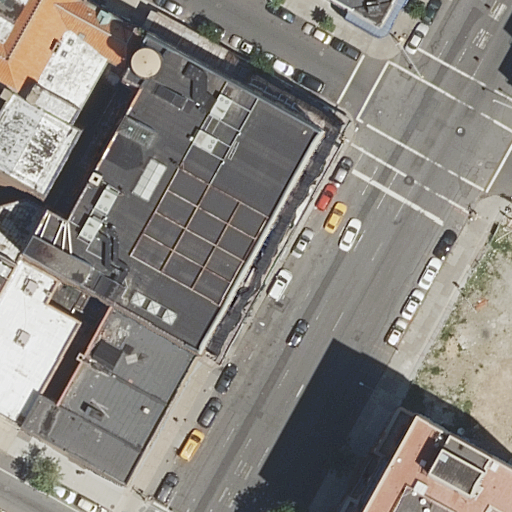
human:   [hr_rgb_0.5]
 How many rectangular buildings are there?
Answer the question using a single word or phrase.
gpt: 3

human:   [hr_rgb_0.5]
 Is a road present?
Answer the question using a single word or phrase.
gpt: yes

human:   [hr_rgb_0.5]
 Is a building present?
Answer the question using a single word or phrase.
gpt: yes

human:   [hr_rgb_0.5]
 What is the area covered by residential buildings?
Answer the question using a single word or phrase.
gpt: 6337m2

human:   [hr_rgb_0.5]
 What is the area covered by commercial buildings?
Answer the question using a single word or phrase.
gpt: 0m2

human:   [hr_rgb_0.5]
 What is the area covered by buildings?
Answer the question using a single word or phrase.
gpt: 6337m2

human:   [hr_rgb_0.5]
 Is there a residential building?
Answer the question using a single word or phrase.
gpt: yes

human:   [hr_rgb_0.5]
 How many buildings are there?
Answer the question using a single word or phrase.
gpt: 7

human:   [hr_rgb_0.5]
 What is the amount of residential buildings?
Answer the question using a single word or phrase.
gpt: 7

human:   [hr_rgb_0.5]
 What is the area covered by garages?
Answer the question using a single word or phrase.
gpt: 0m2

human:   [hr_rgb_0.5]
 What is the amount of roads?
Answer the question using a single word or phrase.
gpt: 3

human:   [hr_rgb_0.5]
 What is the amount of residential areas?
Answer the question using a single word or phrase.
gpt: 0

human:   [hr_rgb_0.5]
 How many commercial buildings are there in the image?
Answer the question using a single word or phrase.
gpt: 0

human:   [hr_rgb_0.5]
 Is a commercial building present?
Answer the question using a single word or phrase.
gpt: no

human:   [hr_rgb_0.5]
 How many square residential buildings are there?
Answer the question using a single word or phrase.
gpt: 0

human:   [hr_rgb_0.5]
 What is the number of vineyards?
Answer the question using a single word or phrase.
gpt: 0

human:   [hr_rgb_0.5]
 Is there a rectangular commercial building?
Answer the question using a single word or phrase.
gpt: no

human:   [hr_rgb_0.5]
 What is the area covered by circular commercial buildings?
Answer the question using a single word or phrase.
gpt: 0m2

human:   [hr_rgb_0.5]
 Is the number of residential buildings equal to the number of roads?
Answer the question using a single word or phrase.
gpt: no

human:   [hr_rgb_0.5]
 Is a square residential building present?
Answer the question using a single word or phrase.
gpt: no

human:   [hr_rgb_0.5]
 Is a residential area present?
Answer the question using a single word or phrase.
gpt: no

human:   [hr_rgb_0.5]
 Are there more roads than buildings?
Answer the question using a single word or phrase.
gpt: no

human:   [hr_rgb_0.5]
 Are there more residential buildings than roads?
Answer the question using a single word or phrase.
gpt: yes

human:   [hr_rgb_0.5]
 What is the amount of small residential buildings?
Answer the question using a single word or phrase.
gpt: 0

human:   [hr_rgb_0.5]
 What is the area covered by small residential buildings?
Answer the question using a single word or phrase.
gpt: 0m2

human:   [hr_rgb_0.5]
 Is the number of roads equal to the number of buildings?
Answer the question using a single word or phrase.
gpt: no

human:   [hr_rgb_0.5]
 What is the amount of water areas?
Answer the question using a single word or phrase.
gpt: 0

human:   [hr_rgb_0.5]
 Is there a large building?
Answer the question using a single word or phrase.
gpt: yes

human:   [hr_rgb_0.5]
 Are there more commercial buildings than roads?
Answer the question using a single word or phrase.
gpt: no

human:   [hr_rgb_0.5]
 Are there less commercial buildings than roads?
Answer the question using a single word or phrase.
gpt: yes

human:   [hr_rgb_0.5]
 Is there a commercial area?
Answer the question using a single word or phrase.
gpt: no

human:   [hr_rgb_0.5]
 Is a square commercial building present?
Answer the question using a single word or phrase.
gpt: no

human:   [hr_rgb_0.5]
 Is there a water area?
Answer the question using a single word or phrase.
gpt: no

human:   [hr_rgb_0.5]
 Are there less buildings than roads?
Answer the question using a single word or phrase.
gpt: no

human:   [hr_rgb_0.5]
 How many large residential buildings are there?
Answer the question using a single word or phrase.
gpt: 3

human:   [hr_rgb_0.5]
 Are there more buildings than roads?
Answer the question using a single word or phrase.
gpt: yes

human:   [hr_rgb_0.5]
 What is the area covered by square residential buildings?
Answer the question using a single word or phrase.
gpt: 0m2

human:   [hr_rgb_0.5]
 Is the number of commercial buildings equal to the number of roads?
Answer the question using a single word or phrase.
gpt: no

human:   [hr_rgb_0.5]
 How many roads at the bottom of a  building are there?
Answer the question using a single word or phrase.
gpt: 3

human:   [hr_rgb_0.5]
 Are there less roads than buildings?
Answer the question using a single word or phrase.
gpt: yes

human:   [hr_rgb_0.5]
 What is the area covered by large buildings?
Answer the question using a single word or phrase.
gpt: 5316m2

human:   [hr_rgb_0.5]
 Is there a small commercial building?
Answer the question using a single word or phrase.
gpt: no

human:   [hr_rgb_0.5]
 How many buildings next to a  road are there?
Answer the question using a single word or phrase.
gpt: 7

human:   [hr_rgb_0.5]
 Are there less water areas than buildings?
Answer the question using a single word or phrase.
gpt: yes

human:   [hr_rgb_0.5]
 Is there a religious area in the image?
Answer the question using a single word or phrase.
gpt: no

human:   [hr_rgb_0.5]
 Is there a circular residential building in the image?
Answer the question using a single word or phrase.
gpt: no

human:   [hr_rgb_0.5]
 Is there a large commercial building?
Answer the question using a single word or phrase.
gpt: no

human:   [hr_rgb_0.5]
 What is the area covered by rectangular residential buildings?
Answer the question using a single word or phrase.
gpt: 1169m2

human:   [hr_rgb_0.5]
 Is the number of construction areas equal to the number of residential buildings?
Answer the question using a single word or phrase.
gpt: no

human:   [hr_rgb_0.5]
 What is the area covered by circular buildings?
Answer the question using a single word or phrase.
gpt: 0m2

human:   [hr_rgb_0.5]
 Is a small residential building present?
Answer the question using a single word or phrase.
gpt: no

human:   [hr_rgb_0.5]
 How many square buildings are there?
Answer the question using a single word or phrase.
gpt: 0

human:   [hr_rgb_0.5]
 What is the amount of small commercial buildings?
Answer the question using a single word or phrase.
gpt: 0

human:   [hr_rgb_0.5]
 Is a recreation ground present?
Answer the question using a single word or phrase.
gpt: no

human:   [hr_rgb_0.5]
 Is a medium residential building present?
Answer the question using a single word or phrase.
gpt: yes

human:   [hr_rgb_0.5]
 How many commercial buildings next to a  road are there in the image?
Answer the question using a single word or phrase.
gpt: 0

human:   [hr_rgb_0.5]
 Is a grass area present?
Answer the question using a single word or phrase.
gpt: no

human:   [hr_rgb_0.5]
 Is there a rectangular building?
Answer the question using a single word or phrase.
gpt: yes

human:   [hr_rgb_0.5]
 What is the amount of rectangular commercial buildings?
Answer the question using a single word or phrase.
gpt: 0

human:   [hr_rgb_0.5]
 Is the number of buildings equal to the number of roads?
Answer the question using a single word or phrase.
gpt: no

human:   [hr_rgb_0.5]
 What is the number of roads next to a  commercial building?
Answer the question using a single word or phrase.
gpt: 0

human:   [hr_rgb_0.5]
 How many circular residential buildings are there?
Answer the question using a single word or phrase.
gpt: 0

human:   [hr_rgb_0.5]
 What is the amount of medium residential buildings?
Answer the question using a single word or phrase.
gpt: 4

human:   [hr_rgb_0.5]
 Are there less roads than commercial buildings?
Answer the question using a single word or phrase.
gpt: no